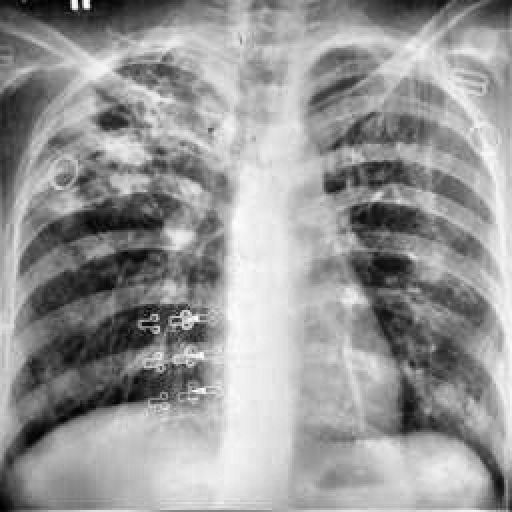
Finding: TUBERCULOSIS